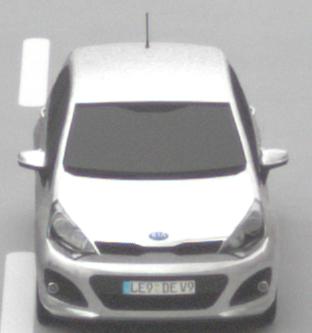
Make: KIA
Model: Rio 1.2
Detailed model: Rio (UB)
Model produced from: 2011/09
Model produced until: 2015/01
Doors: 3
Color: white
Road condition: dry road
Daytime: morning or afternoon
Contrast: low contrast